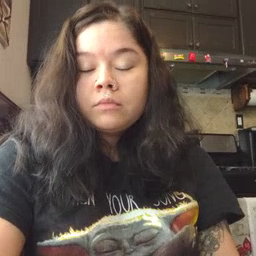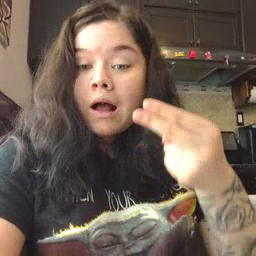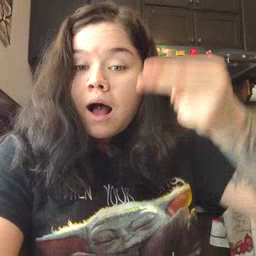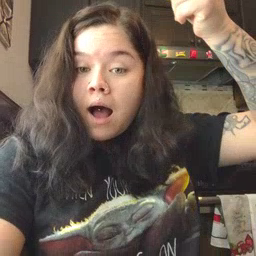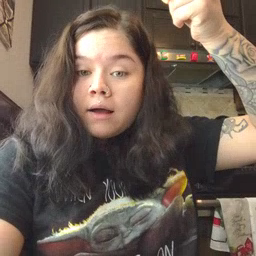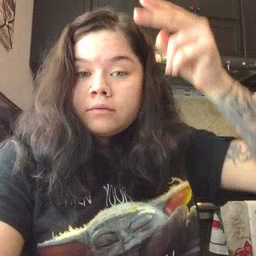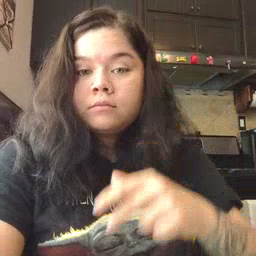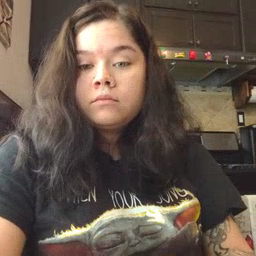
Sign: high